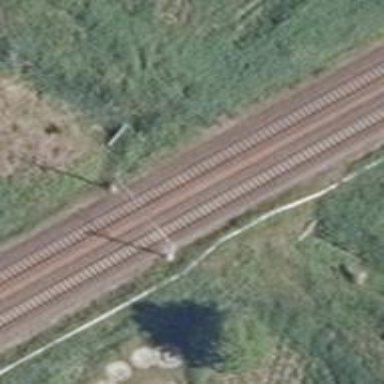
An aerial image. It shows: Catenary mast for power lines.